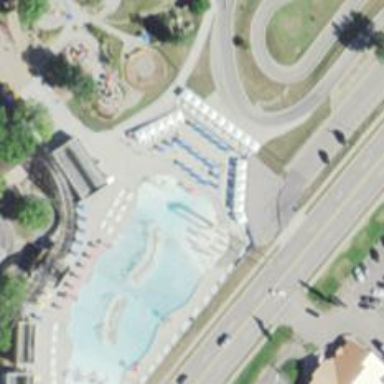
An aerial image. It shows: Lifeguard on duty.